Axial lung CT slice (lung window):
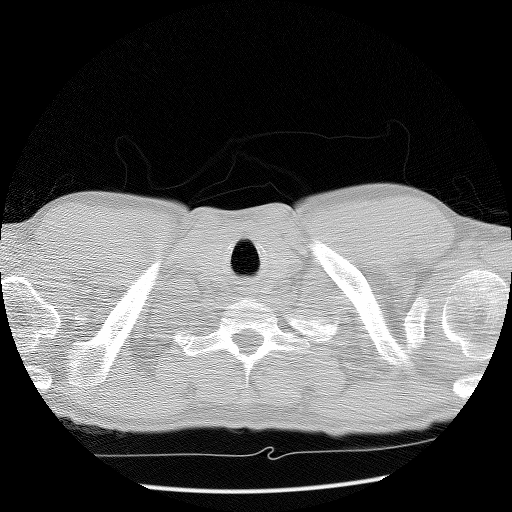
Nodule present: no